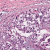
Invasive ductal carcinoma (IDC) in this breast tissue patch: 1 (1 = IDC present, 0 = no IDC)